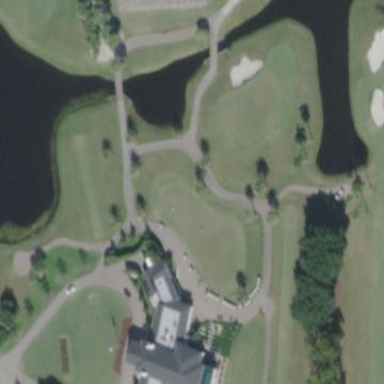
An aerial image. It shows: Grassy area designated as golf fairway.